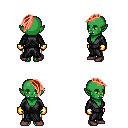
a pixel art fantasy rpg character, female body template, orc, green skin, gray robe, white pants, red long mohawk hairstyle, gold gloves, maroon shoes, four views (front, back, left, right), 2x2 character sprite sheet, small pixel art, hard edges, no anti-aliasing